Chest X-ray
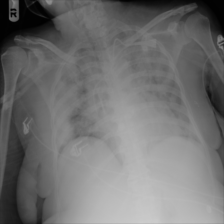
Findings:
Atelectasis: negative
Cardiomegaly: negative
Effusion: negative
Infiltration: negative
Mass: negative
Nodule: negative
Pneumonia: negative
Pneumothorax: negative
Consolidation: negative
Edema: negative
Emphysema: negative
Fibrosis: negative
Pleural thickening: negative
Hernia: negative